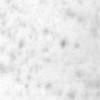
Label: no_change